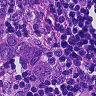
Metastatic tissue present: yes